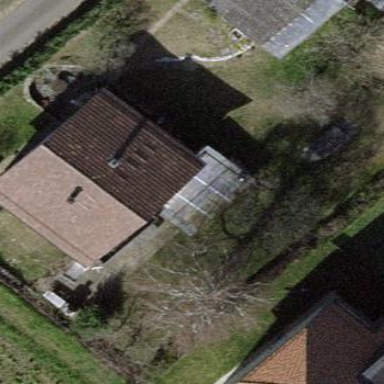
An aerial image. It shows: Garden with fence around it.